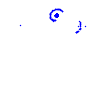
Particle: pion